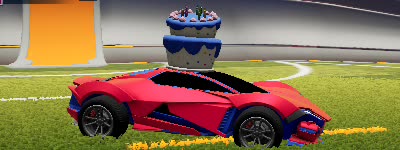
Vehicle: werewolf